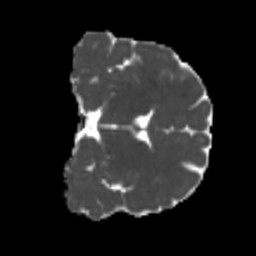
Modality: MD
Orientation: coronal
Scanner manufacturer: siemens
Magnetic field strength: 3 T
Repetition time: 4 s
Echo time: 0.0594 s